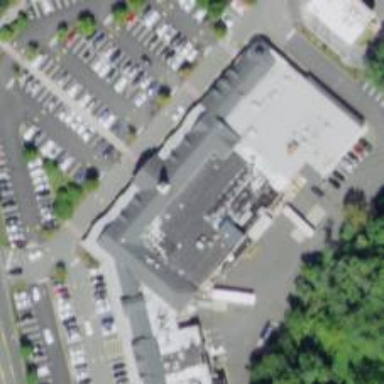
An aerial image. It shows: Supermarket.